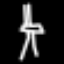
Label: The Eiffel Tower